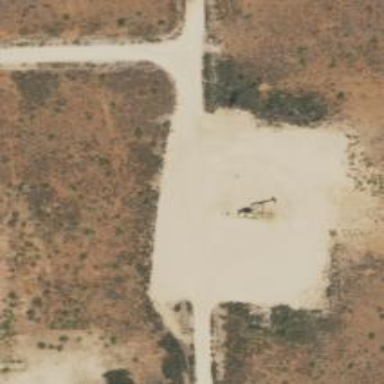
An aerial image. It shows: Petroleum well.